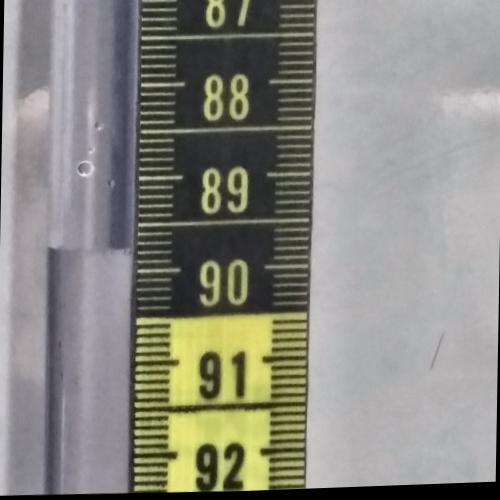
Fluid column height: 89.8 cm